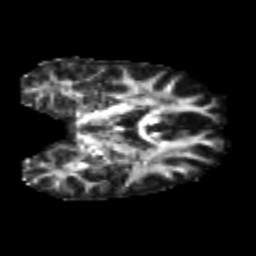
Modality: FA
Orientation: coronal
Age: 22
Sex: male
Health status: healthy
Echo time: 0.074 s